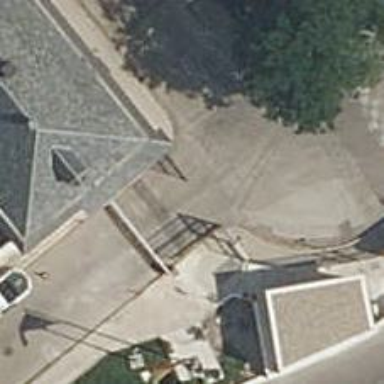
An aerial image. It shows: Entrance with barrier.